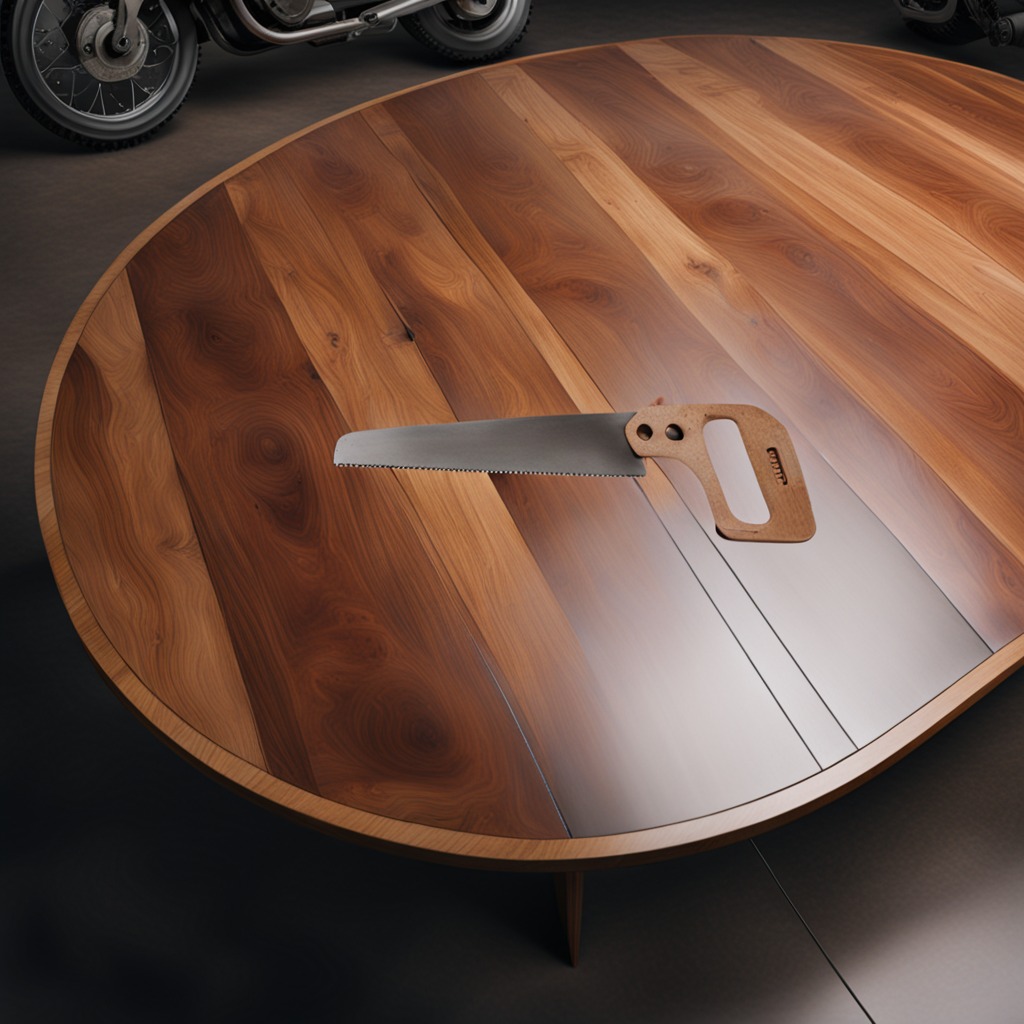
A metal saw is lying on the oil-spilled wooden table in a vintage motorcycle garage.